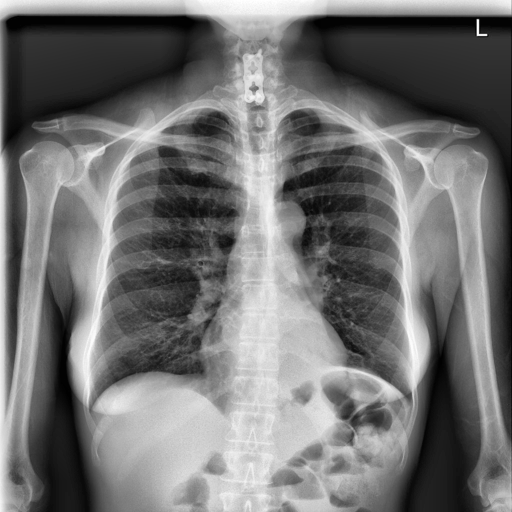
Finding: NORMAL